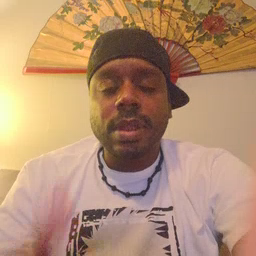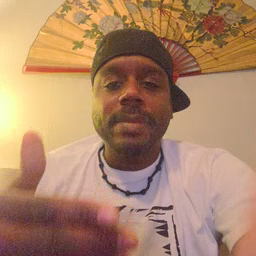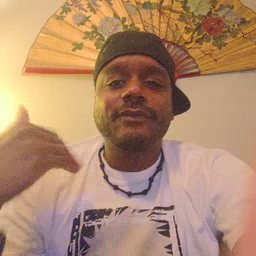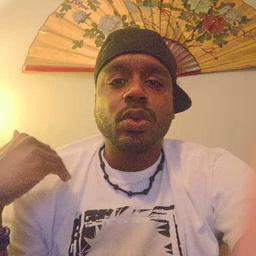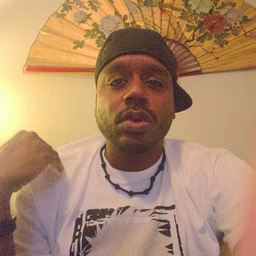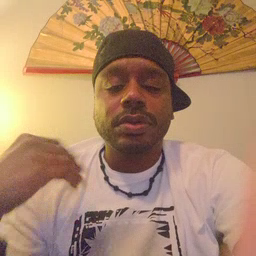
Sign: before